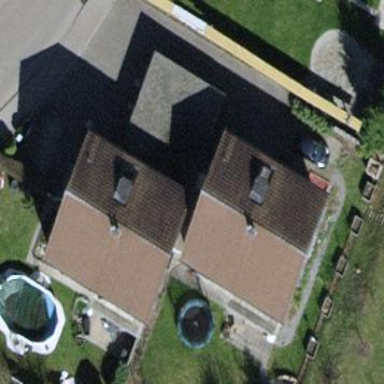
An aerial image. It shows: Garage.